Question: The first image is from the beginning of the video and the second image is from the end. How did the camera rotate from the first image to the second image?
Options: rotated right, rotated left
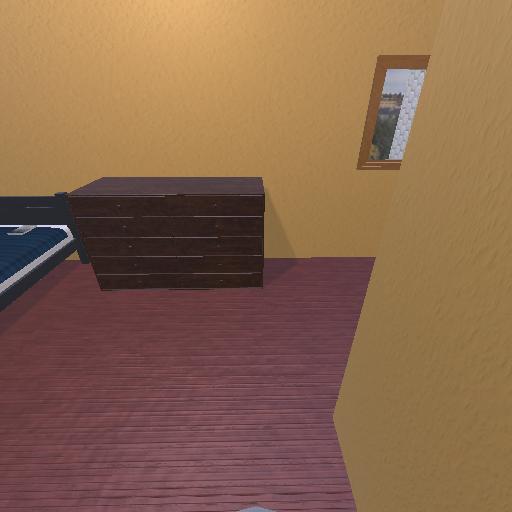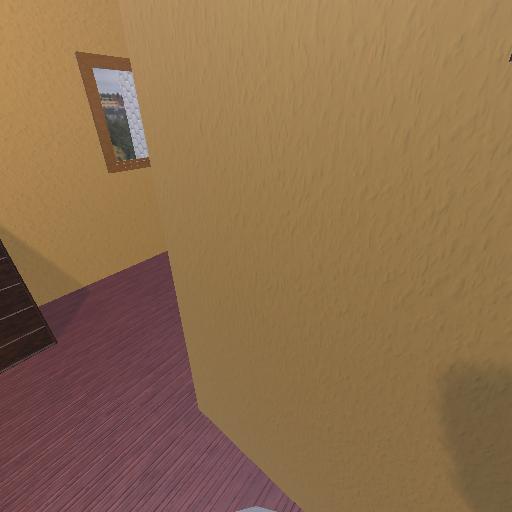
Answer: rotated right